Aerial crown-view tile of a tropical tree (Barro Colorado Island, Panama), acquired 20241216:
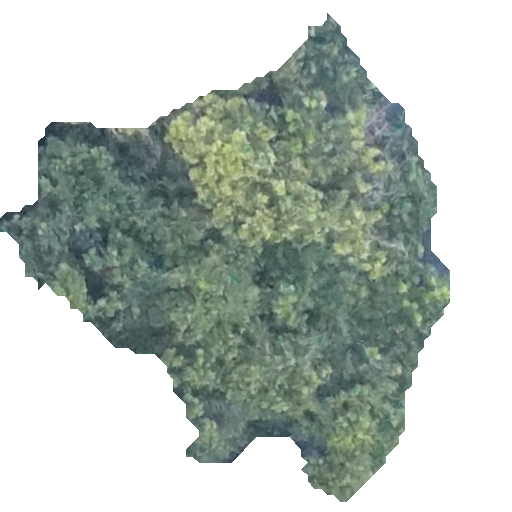
Species: Anacardium excelsum
GBIF accepted scientific name: Anacardium excelsum
Crown area: 179.522 m²